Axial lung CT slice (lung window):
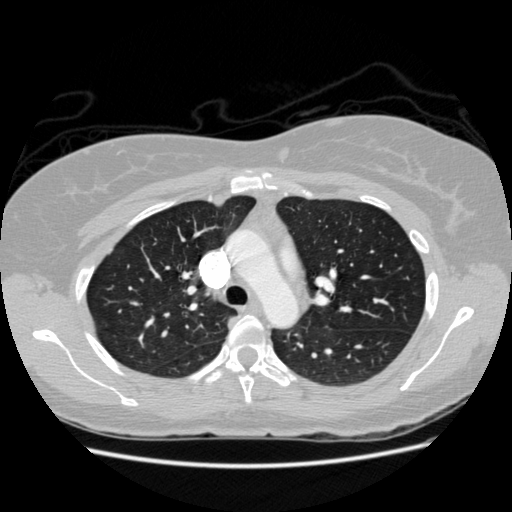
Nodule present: no